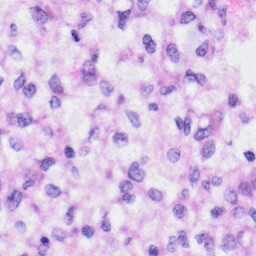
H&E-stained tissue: Liver